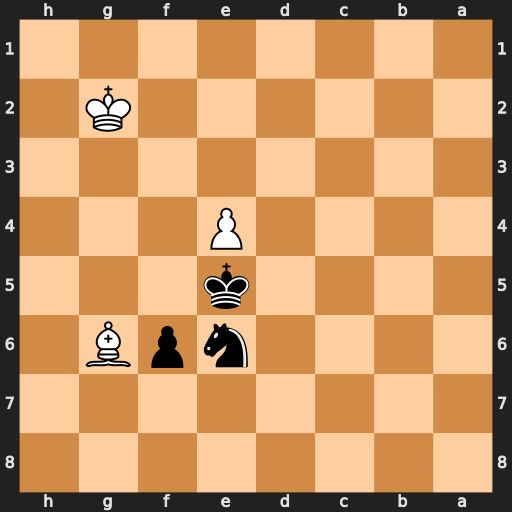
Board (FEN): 8/8/4npB1/4k3/4P3/8/6K1/8
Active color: b
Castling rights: -
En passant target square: -
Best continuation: Nf4+ Kf2 Nxg6